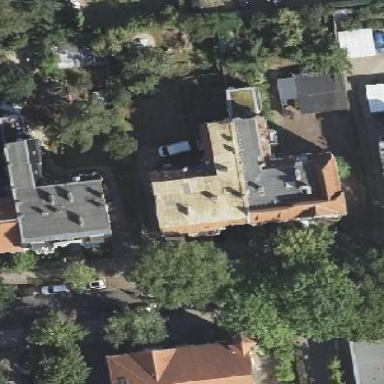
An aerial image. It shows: Apartment building with double saltbox roof shape.